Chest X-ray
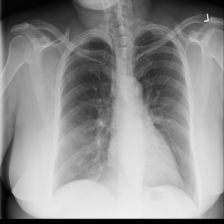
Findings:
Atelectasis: positive
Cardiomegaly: negative
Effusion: negative
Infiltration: negative
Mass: negative
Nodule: negative
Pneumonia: negative
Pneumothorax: negative
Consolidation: negative
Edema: negative
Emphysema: negative
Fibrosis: negative
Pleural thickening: negative
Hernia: negative